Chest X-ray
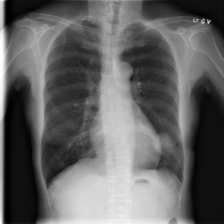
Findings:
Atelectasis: negative
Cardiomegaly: negative
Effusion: negative
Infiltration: negative
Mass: positive
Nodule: negative
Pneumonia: negative
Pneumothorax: positive
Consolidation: negative
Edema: negative
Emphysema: negative
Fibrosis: negative
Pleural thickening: negative
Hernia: negative